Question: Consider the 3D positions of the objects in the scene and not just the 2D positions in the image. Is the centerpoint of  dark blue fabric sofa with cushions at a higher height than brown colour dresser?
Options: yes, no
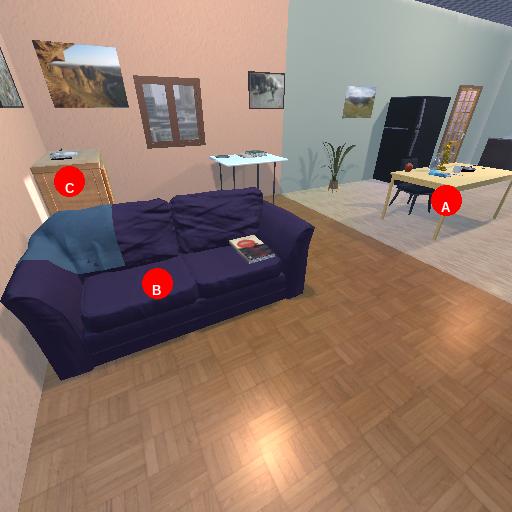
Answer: yes